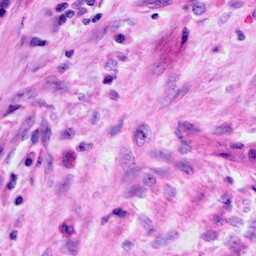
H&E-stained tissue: Cervix